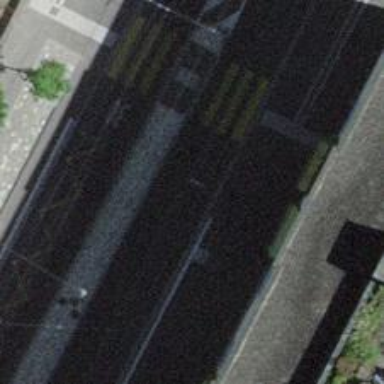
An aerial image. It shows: Tram stop with stop position for public transport.